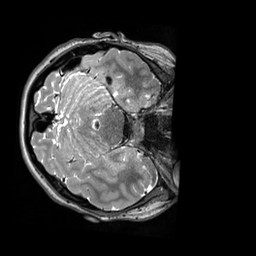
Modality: T2w
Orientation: axial
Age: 23
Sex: female
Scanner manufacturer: siemens
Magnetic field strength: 3 T
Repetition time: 3.2 s
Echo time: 0.408 s